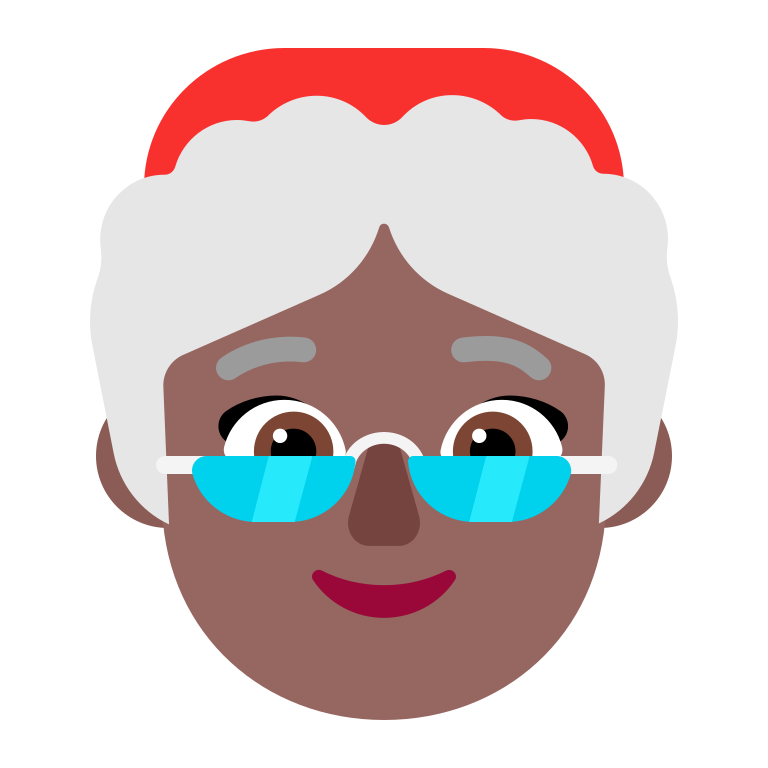
mrs claus flat  dark